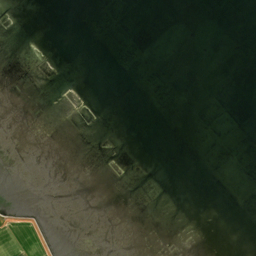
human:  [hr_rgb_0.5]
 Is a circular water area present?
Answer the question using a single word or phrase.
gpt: no

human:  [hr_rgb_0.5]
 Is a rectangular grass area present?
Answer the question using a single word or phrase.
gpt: no

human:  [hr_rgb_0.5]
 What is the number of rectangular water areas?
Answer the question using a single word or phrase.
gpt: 0

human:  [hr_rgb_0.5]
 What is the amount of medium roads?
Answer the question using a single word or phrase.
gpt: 0

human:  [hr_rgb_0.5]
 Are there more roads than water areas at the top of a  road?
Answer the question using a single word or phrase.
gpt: yes

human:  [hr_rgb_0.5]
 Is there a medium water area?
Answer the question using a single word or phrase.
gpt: no

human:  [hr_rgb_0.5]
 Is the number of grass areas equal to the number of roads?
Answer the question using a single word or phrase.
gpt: no

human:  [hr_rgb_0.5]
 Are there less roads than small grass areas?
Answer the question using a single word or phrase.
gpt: no

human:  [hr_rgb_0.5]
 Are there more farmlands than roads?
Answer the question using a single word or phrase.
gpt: no

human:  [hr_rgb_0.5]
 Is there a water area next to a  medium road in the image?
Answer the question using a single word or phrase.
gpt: no

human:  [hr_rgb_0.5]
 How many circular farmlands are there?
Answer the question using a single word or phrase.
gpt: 0

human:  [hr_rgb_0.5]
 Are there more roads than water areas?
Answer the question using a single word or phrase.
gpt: yes

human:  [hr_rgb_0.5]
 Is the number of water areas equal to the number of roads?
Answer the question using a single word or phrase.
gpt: no

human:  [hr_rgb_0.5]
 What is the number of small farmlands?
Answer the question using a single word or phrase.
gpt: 0

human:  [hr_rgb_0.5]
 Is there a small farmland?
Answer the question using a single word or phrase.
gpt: no

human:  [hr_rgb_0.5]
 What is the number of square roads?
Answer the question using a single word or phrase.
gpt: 0

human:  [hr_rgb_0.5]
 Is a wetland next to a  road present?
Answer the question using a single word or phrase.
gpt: yes

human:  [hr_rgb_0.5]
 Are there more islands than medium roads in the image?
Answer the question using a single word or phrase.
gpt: yes

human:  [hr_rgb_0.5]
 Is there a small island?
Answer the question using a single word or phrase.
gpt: no

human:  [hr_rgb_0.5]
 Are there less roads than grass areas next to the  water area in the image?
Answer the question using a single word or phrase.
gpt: no

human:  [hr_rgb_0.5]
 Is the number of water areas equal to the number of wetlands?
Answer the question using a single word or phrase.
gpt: yes

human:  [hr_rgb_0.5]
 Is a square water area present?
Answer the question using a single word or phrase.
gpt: no

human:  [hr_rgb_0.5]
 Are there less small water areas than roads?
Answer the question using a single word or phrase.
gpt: yes

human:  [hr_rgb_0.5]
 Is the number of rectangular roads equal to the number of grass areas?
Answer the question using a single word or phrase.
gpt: no

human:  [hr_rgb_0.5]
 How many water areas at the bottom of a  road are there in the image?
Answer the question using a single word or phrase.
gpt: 0

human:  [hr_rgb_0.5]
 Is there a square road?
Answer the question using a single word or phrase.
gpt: no

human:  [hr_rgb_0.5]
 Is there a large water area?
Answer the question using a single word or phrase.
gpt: yes

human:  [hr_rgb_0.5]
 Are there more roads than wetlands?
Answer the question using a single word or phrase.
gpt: yes

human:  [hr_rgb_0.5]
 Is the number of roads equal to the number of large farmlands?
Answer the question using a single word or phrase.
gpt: no

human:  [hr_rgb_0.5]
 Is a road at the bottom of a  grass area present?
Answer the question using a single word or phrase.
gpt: yes

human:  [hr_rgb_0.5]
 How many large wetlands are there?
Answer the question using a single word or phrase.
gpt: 1

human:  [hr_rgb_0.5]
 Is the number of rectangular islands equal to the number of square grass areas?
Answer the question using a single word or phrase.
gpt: yes

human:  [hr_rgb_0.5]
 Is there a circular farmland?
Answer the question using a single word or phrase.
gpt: no

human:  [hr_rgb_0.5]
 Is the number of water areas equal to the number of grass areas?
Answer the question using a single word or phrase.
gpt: no

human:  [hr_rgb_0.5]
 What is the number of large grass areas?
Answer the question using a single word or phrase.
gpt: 3

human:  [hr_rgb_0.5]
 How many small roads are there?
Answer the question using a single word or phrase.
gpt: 8